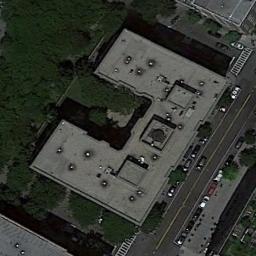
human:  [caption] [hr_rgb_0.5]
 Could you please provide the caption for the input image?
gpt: In a business district there are several tall buildings of different shapes and several roads with many cars and many trees .

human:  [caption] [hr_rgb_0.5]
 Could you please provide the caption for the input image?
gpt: There are two black cars on the road next to the building .

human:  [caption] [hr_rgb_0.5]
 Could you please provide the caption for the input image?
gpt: The commercial area is between a road and many trees .

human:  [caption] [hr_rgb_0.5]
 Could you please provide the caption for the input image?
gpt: A commercial area with a U-shaped building is surrounded by some roads and trees .

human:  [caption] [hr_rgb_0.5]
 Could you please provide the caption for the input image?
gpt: A building by the roadside with some green trees beside on a commercial area .